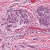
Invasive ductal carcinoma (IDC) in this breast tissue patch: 1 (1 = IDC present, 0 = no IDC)